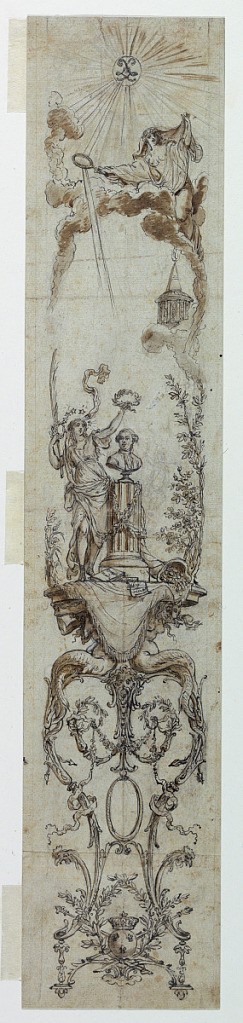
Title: Designs for Painted Panels with Fortune and Jacques Necker
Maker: Claude-Louis Desrais, French, 1746–1816
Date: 1788–90
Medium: Pen and ink, brush and white gouache and sepia washes, black chalk on two pieces of off-white laid paper, joined
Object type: Drawing
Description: At top is a radiant sun with interlacing L's, the symbol of Louis XVI and a woman deflecting beams of light with a magnifying glass. At center, a woman holds a wreath over a portrait bust of Jacques Necker. At the base of the plinth is a book entitled Compte rendu, and a paper scroll on which is written: Eloge de Colbert. At bottom, a grotesque and a crowned shield with fleurs-de-lys.